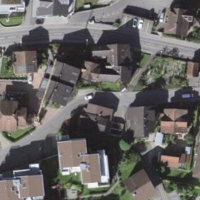
EUNIS habitat code: 54
Species observed at this site:
Parus major